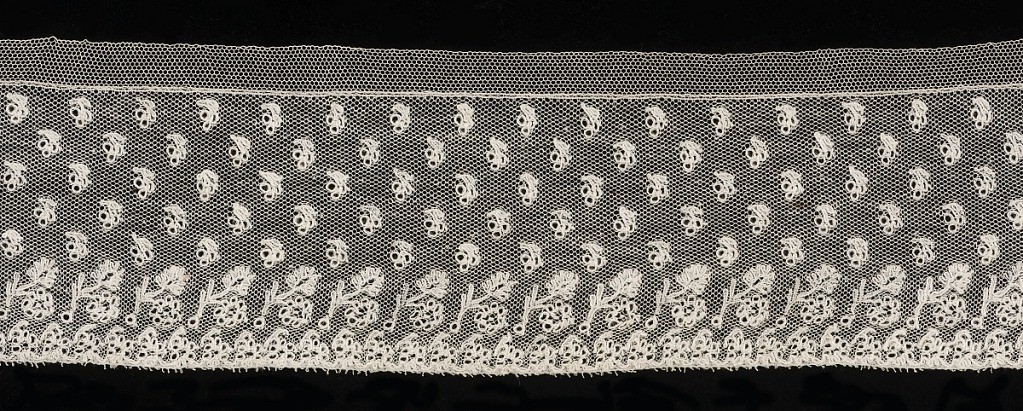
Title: Border
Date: early 19th century
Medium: linen Technique: bobbin lace, Mechlin style
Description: Straight border of Mechlin lace with a design of small bud ornaments sprinkled over the field. Bottom border has detached flower and leaf motifs above a row of flowers.